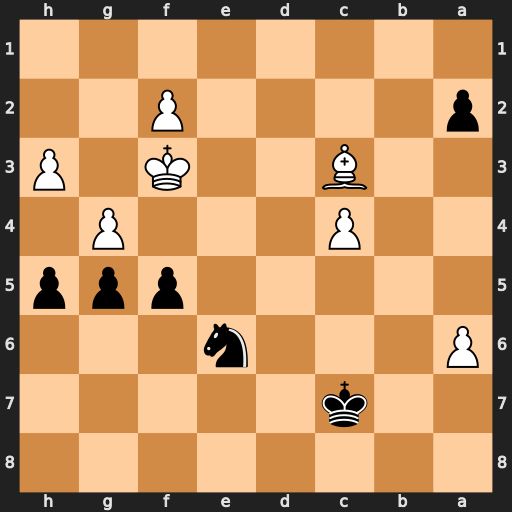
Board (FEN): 8/2k5/P3n3/5ppp/2P3P1/2B2K1P/p4P2/8
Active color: b
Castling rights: -
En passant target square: -
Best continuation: fxg4+ hxg4 h4 a7 Kb7 a8=R Kxa8